Field crop: tomato
Growth stage: 1
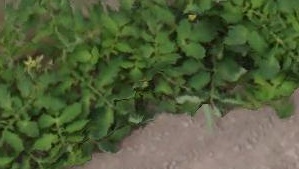
Species: tomato